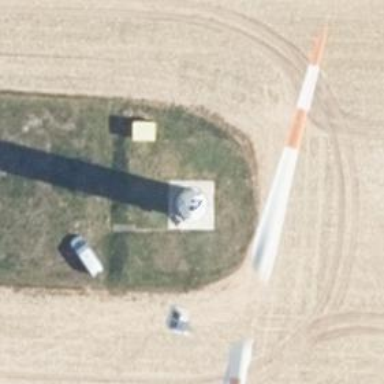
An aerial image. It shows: Wind power generator with wind turbines.